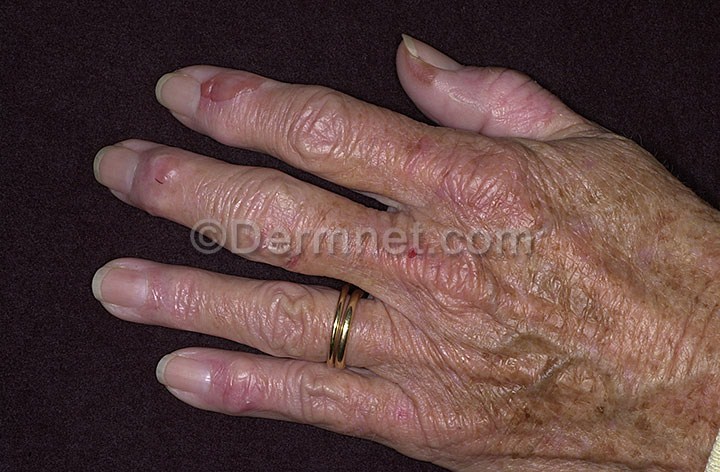
Disease: Light Diseases and Disorders of Pigmentation